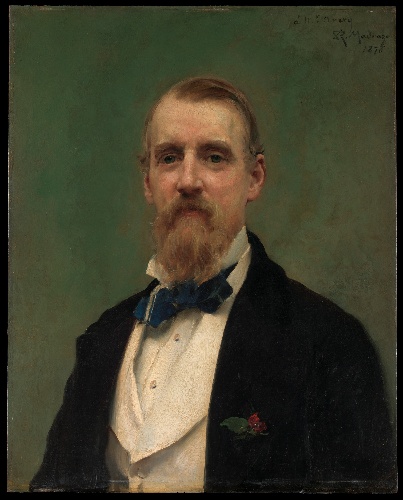
Title: Samuel P. Avery (1822–1904)
Artist: Raimundo de Madrazo y Garreta
Artist bio: Spanish, Rome 1841–1920 Versailles
Date: 1876
Object type: Painting
Classification: Paintings
Medium: Oil on wood
Dimensions: 24 x 19 1/4 in. (61 x 48.9 cm)
Department: European Paintings
Credit line: Gift of the family of Samuel P. Avery, 1904
Accession year: 1904
Repository: Metropolitan Museum of Art, New York, NY
Tags: Men|Portraits